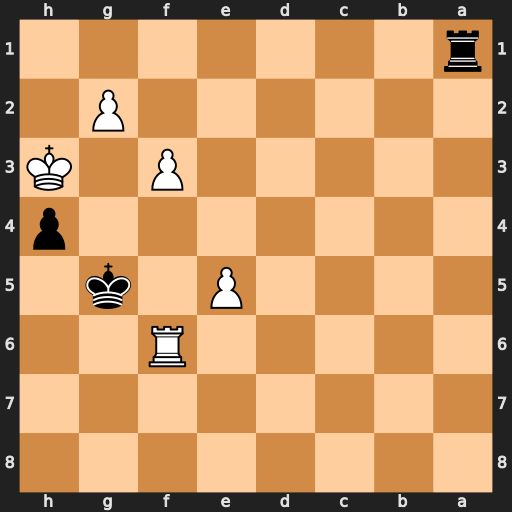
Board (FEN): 8/8/5R2/4P1k1/7p/5P1K/6P1/r7
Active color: b
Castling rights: -
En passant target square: -
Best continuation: Rh1#